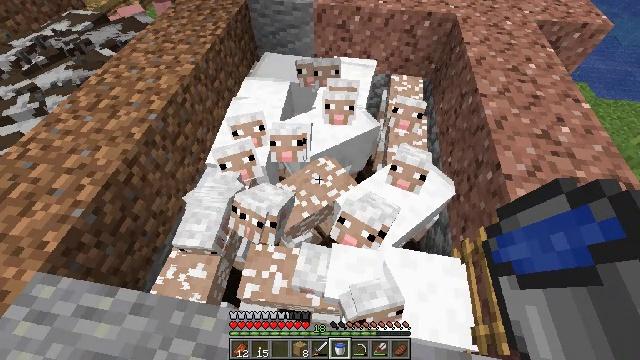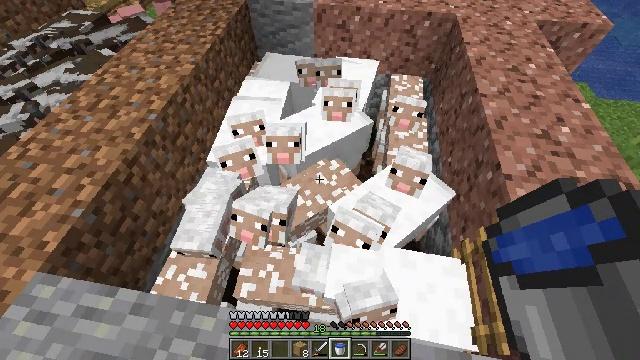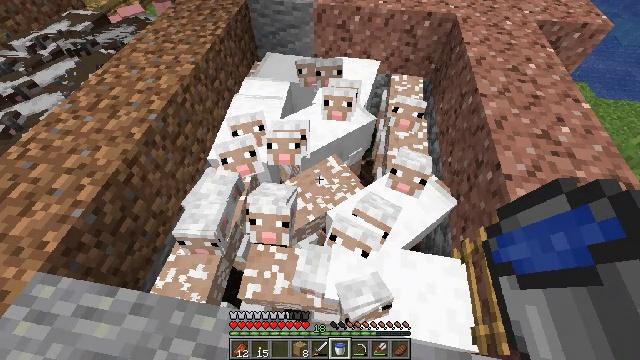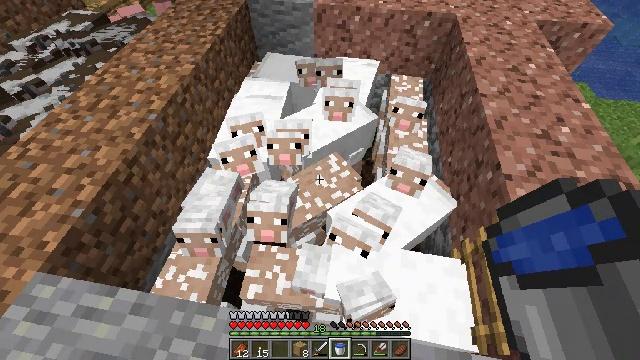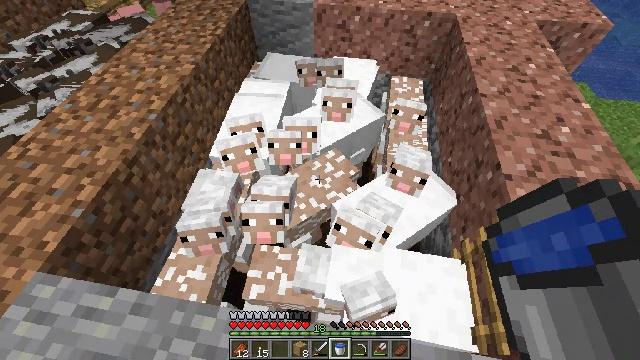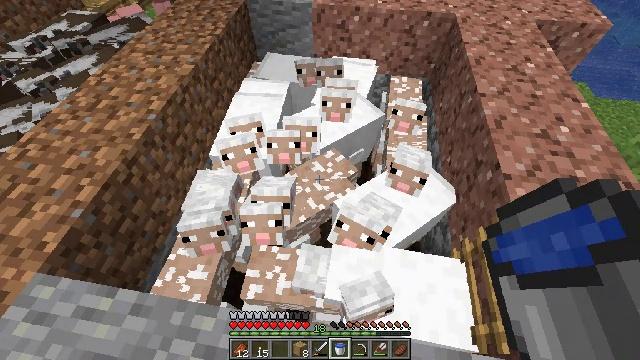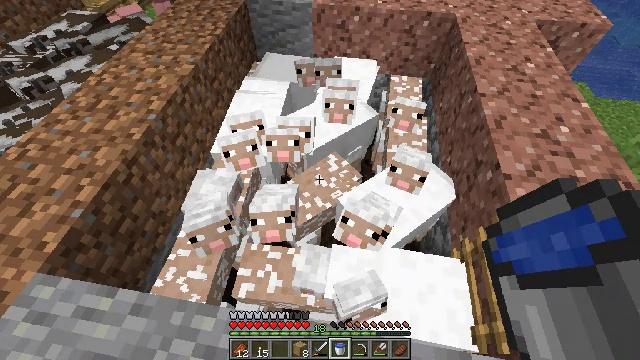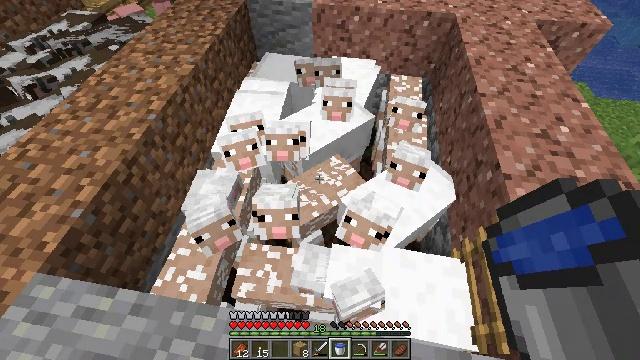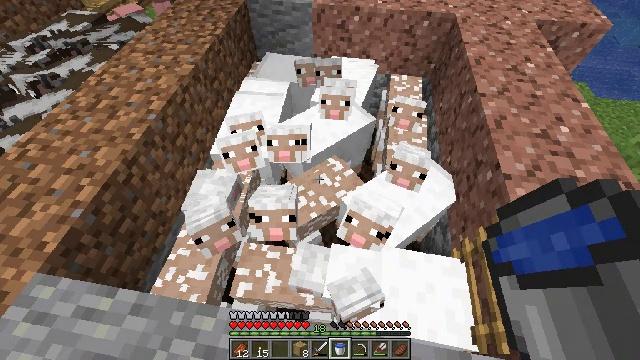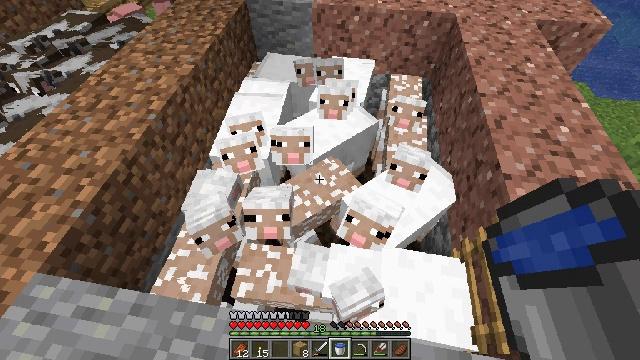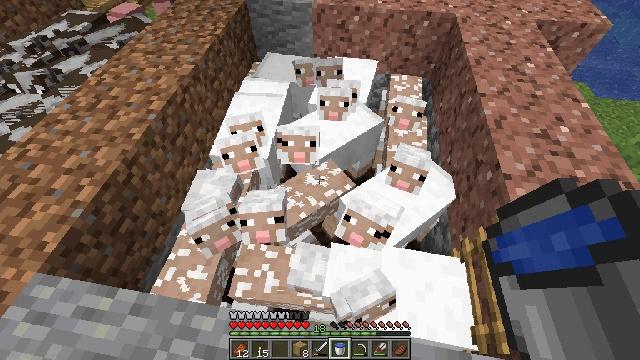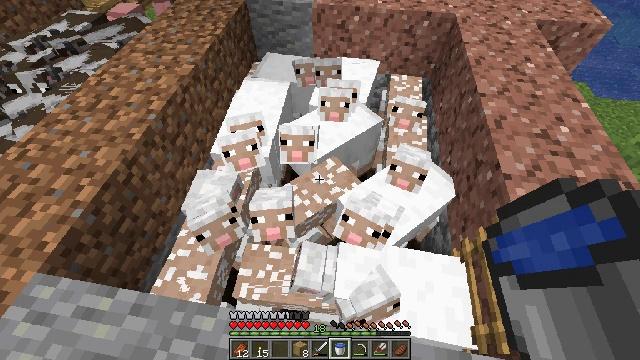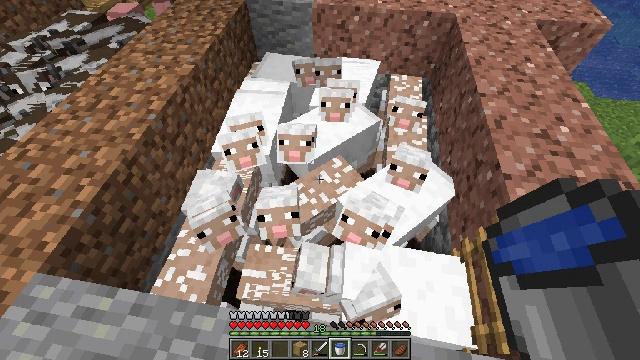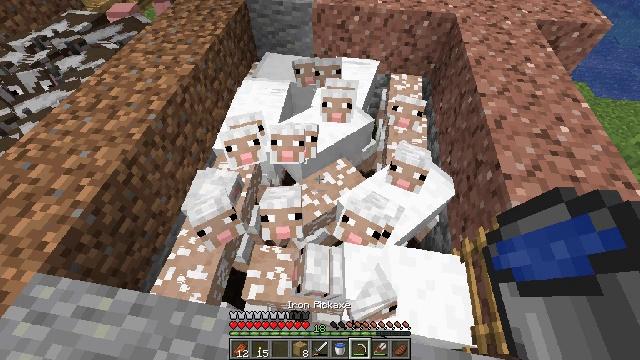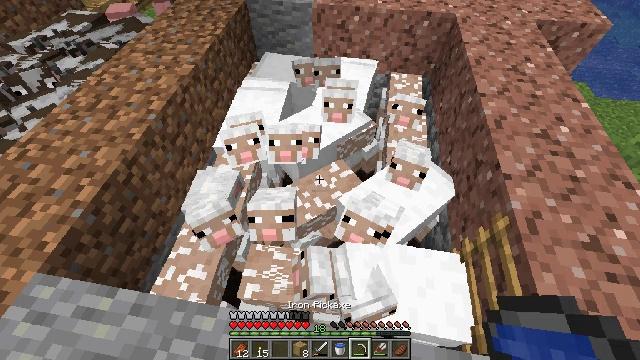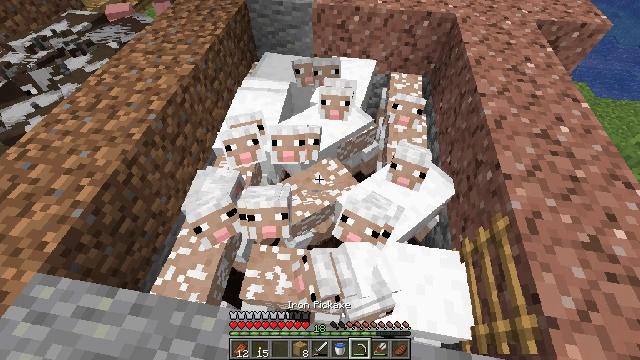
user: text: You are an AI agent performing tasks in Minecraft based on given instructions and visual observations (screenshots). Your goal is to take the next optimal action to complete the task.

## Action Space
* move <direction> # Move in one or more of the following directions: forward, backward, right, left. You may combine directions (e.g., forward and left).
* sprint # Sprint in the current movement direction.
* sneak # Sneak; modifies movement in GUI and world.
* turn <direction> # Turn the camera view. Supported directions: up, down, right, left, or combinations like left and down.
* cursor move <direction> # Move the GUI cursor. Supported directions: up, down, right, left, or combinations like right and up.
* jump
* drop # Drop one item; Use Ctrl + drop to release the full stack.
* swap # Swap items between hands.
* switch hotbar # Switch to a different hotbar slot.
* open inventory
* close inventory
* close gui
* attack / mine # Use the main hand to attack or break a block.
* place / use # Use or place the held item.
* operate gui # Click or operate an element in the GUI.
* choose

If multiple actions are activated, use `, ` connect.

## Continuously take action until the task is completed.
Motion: motion action
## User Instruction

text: Get cooked beef by using the furnace.
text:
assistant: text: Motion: no_op
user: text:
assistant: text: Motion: no_op
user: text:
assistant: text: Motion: no_op
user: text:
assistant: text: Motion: no_op
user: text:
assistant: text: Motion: no_op
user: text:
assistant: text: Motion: no_op
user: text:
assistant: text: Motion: no_op
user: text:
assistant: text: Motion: no_op
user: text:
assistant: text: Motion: no_op
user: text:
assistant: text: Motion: no_op
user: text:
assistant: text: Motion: no_op
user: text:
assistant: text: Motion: no_op
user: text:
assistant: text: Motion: no_op
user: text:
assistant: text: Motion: no_op
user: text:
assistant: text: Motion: no_op
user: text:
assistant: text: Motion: no_op
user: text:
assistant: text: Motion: no_op
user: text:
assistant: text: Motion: no_op
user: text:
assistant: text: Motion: no_op
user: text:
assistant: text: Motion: no_op
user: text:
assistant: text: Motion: no_op
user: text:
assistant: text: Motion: no_op
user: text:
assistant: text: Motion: no_op
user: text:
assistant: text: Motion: no_op
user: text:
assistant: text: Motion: no_op
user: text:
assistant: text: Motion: no_op
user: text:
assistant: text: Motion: no_op
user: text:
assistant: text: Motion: no_op
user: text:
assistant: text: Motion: move left
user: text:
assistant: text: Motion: move forward and move left